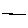
Label: line